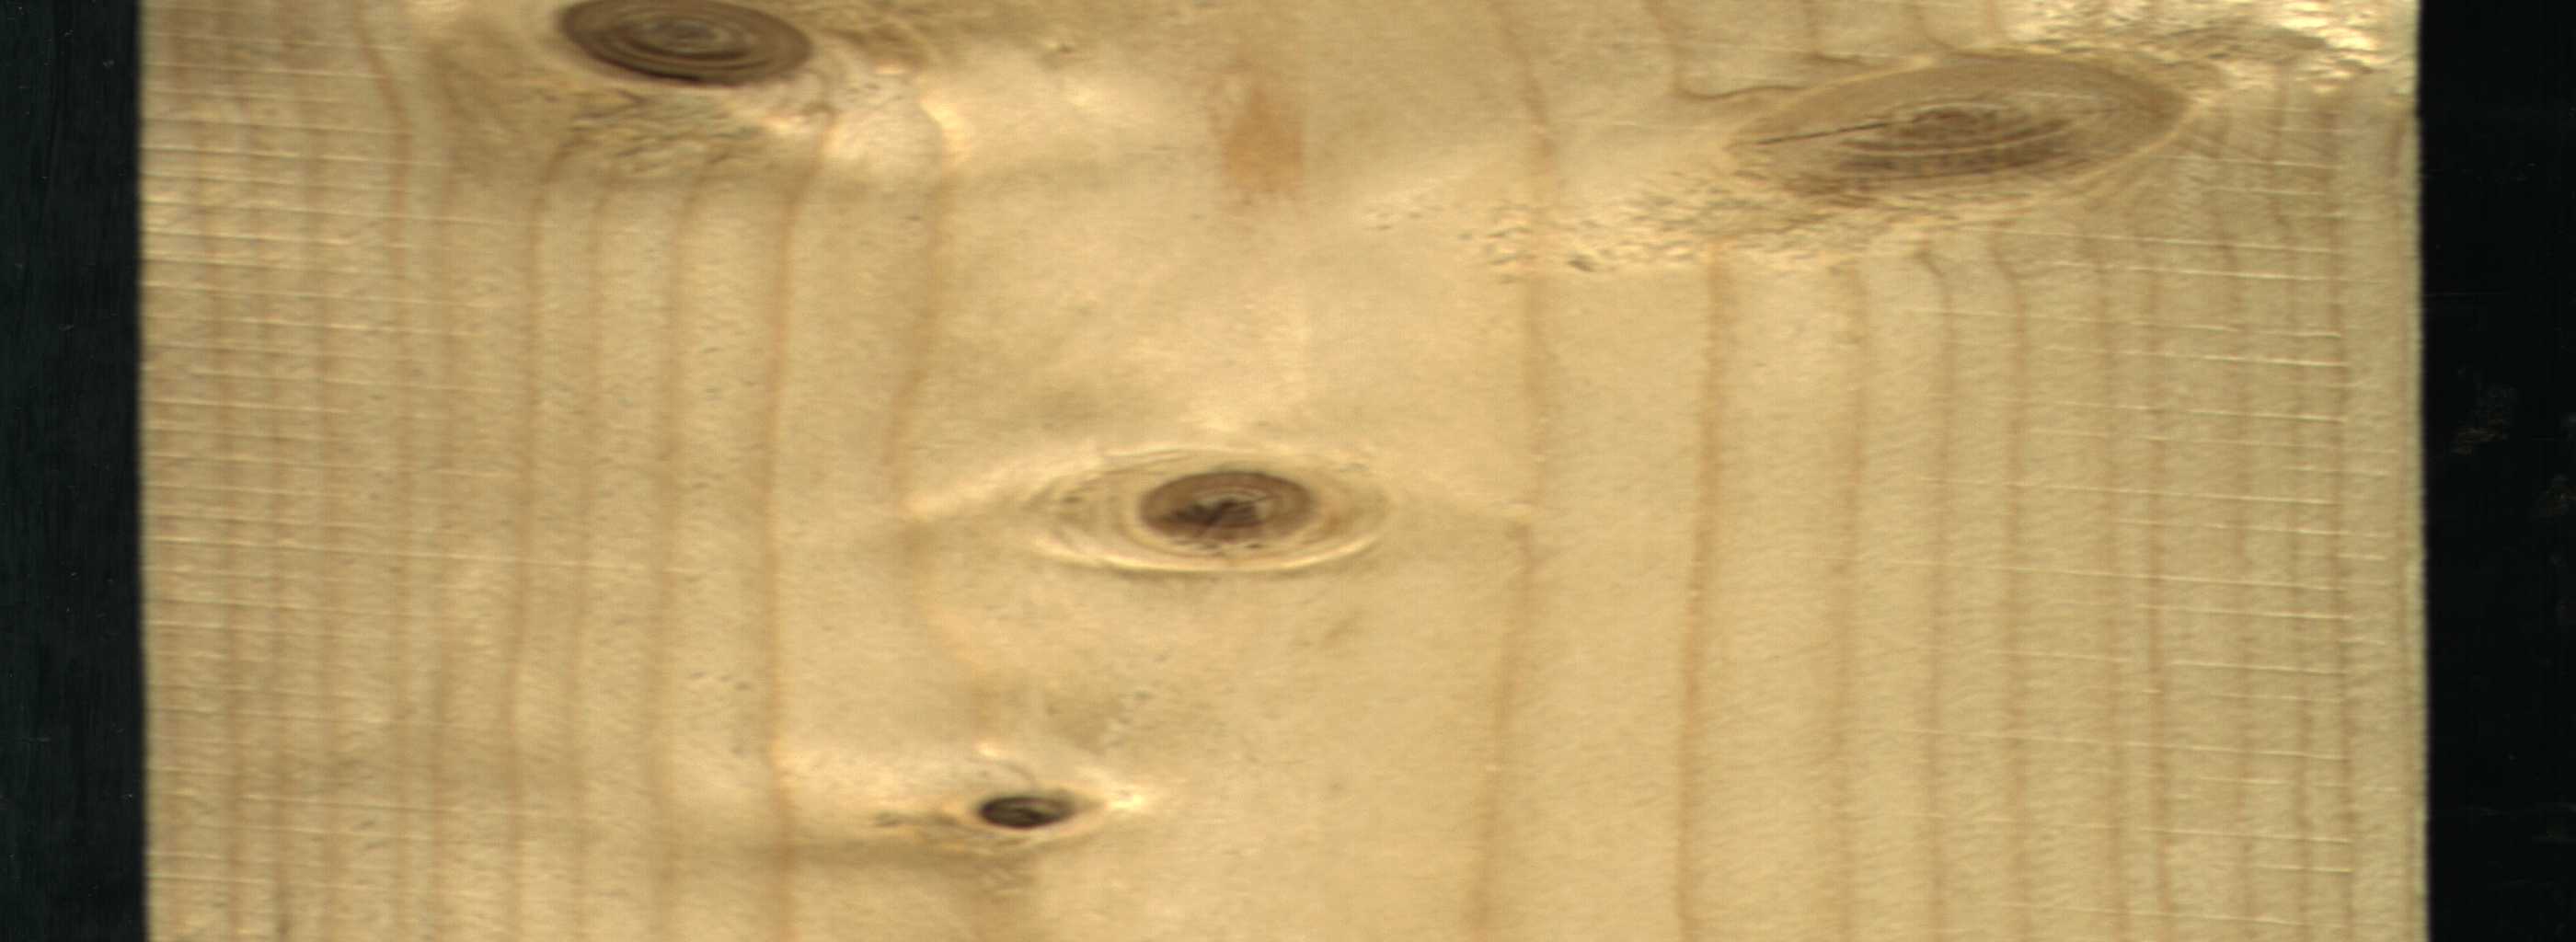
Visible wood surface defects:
Dead_Knot
Live_Knot
Live_Knot
Live_Knot